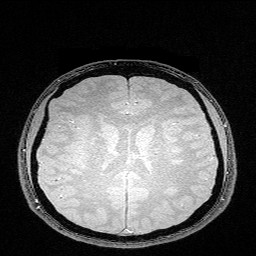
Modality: FLASH
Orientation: coronal
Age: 24
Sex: female